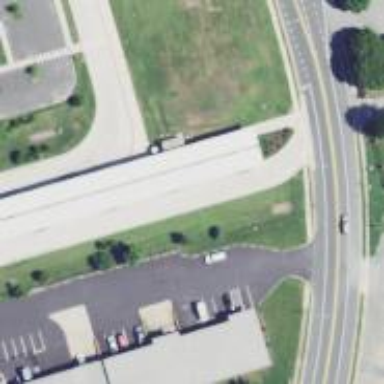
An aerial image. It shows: Service road.